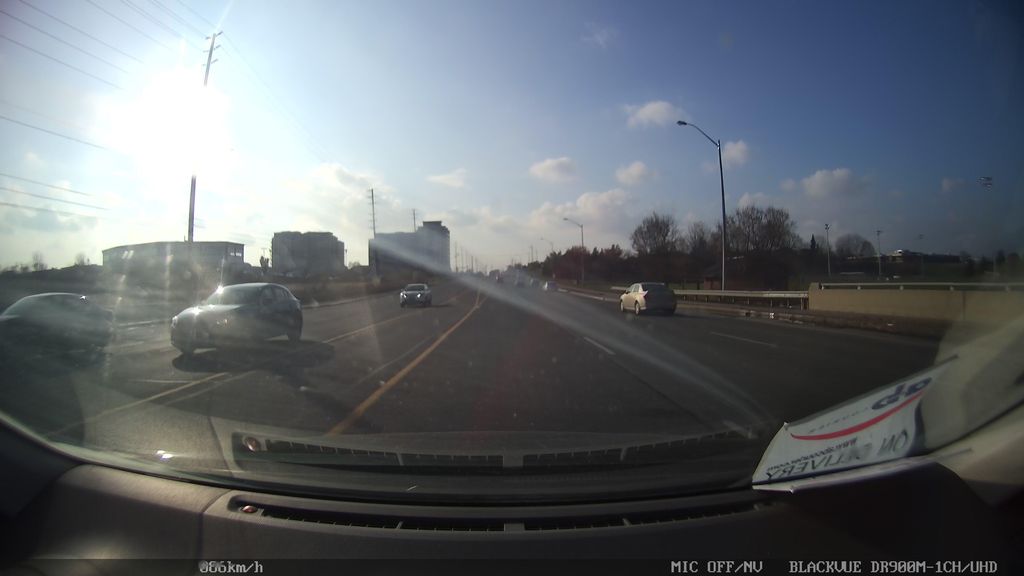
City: toronto